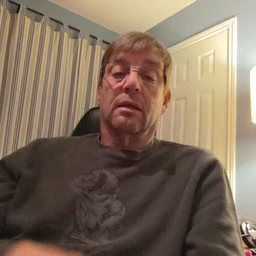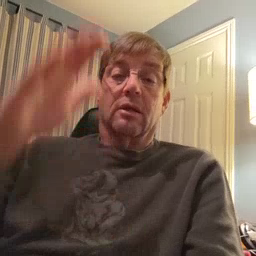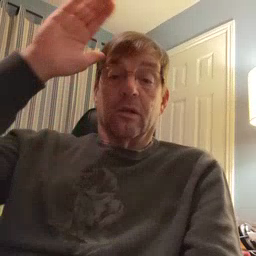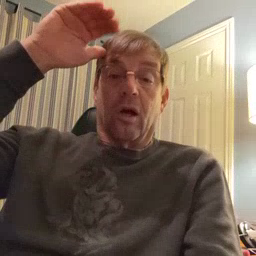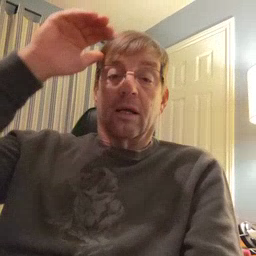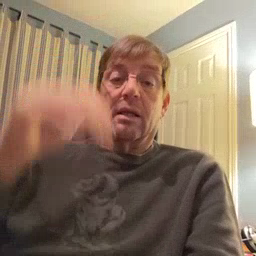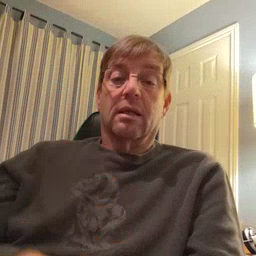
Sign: donkey